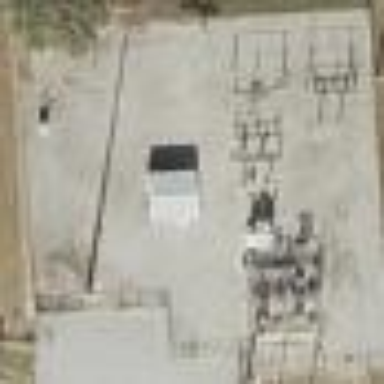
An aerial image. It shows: Distribution substation surrounded by fence.